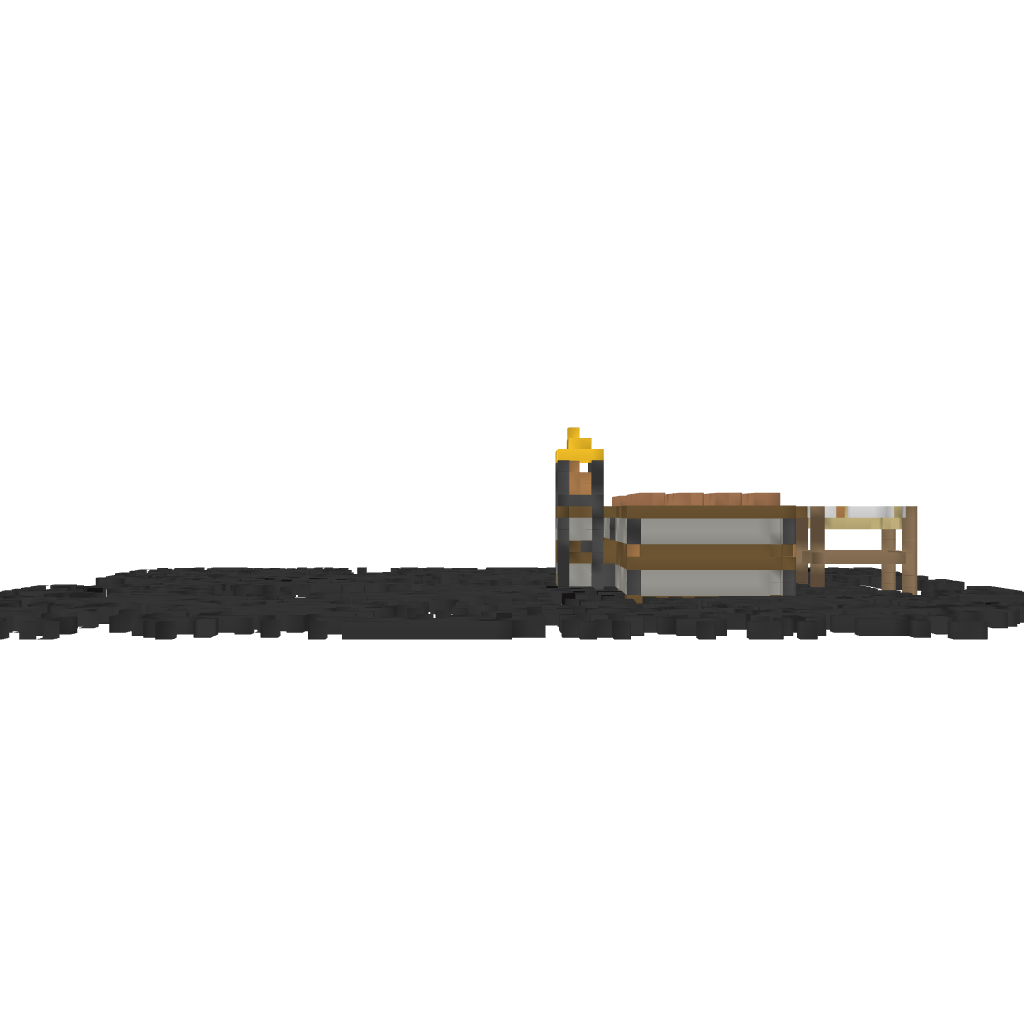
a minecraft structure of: Old Schoolhouse (APOC)